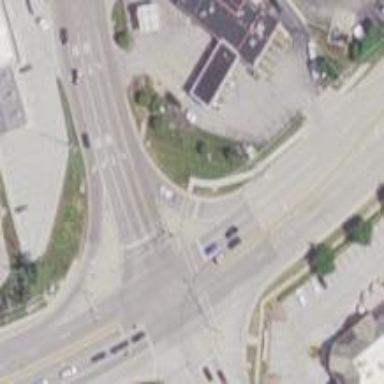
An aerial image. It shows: Crossing with marked lines on the road.